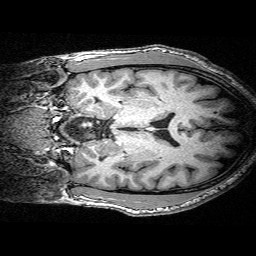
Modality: T1w
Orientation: coronal
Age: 54
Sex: male
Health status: ill
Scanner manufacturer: siemens
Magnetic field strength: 3 T
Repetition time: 0.0025 s
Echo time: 0.00336 s